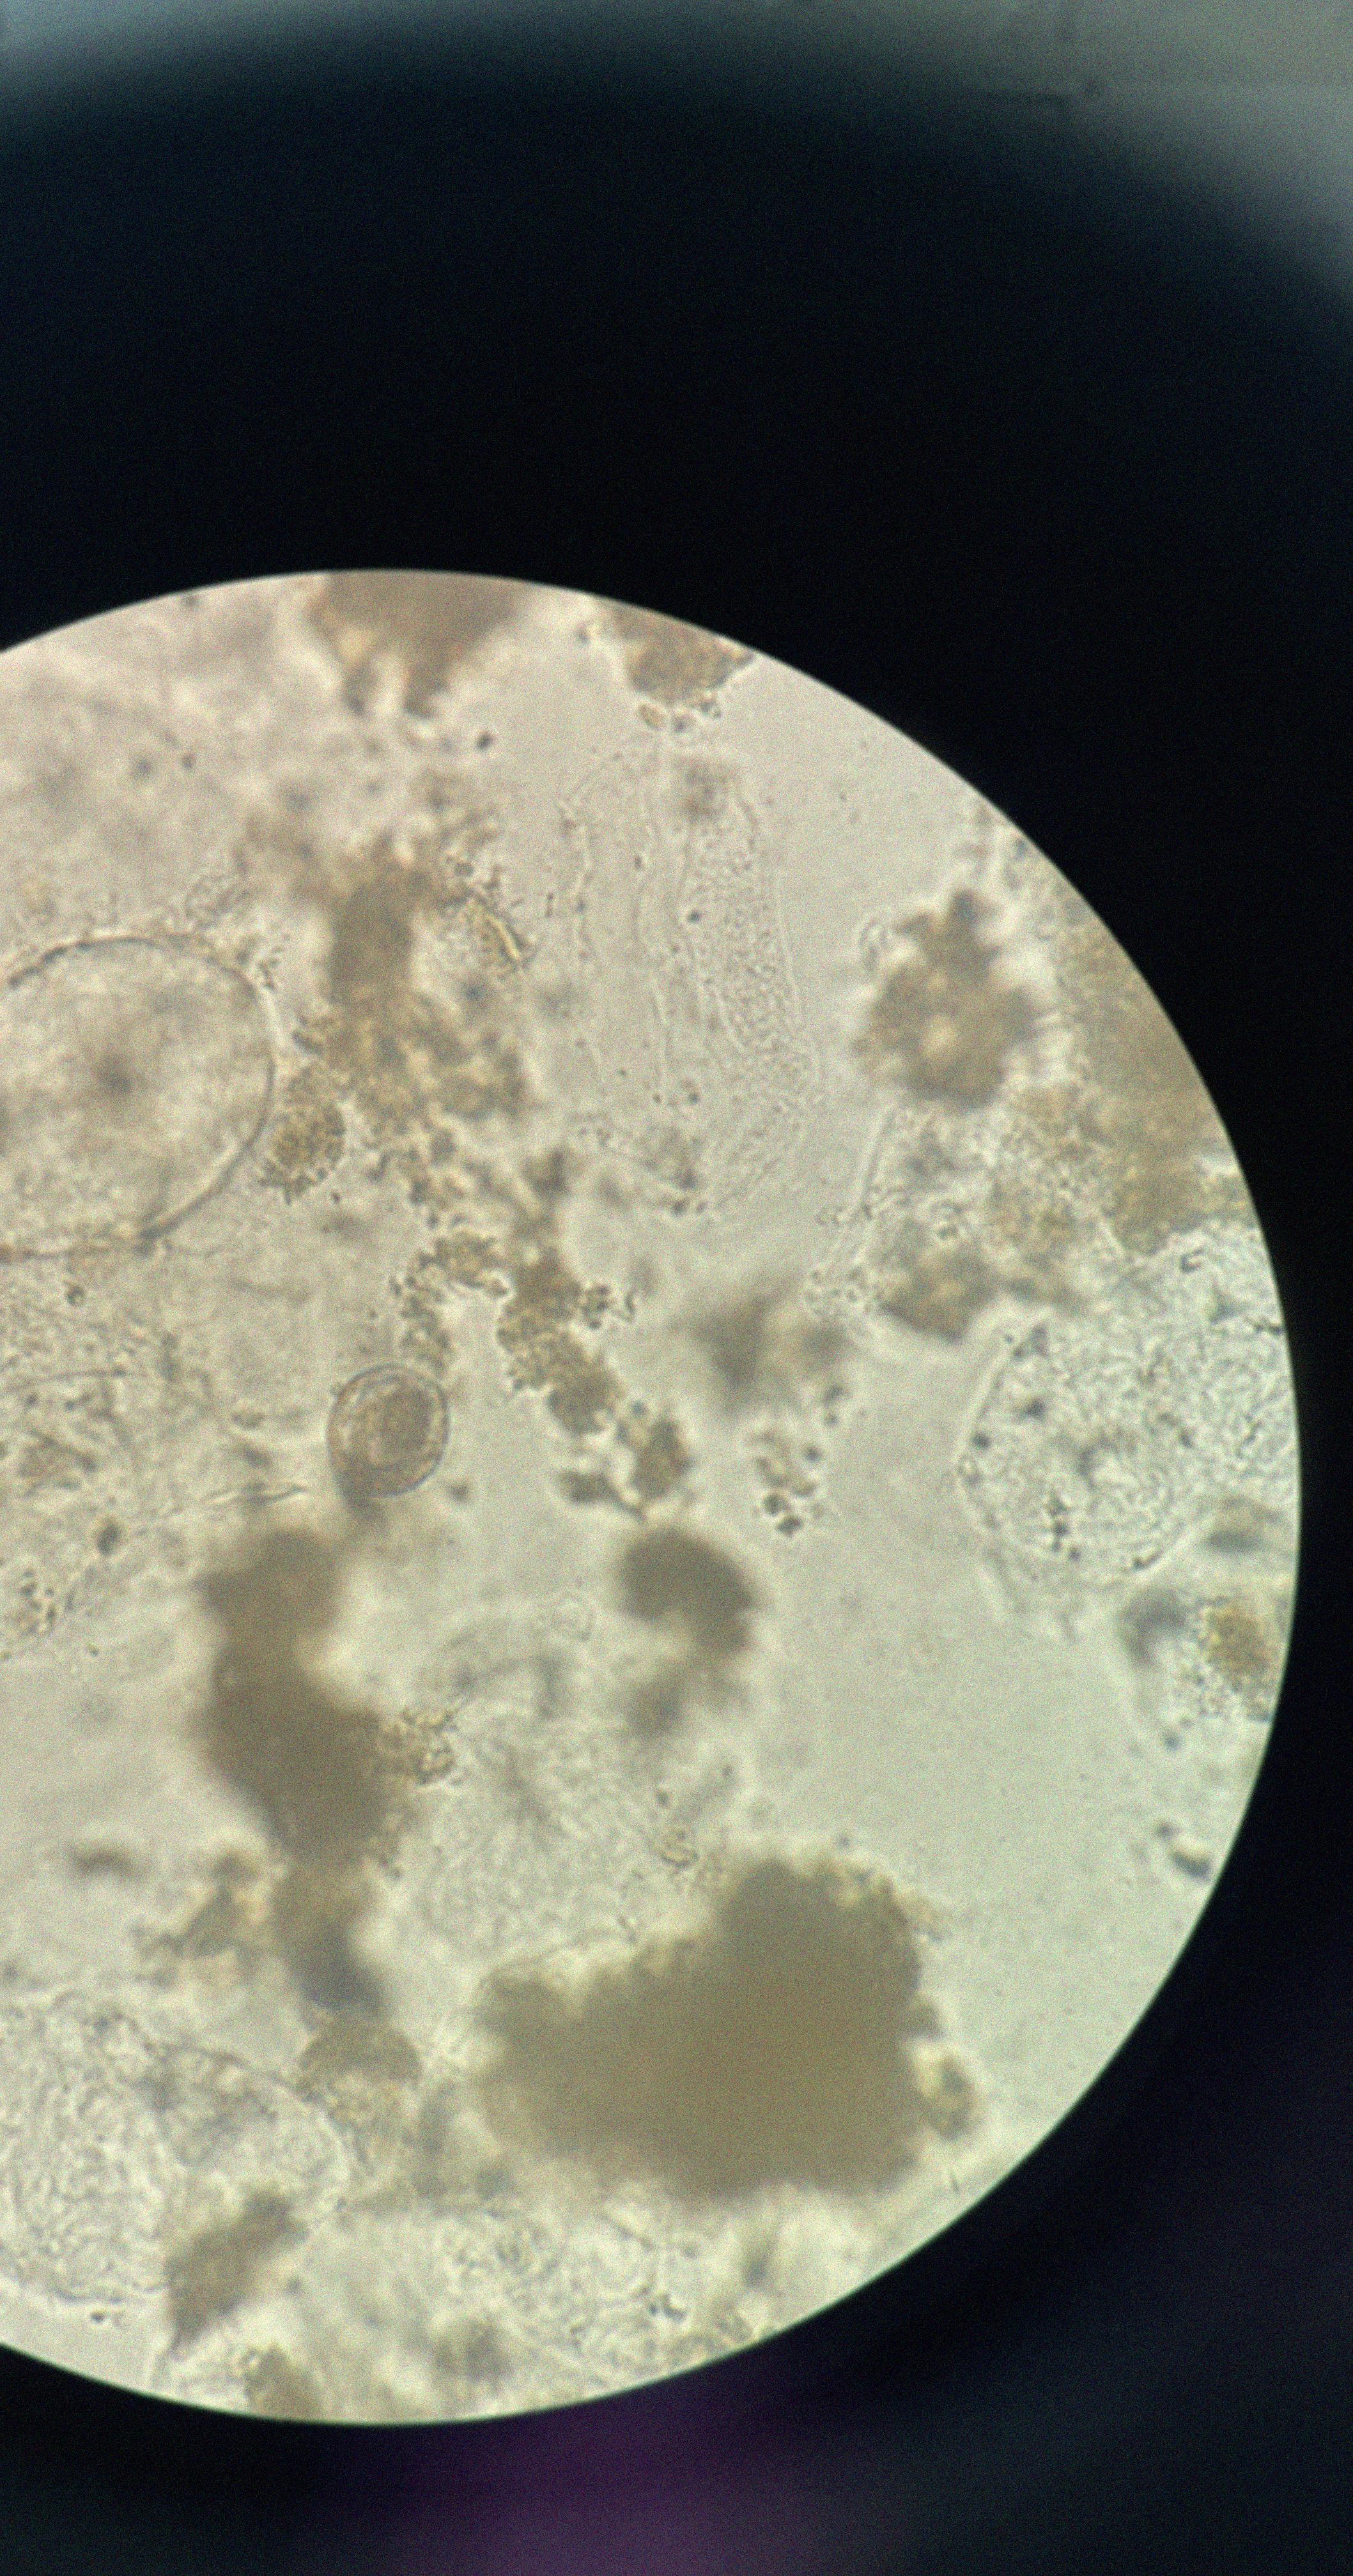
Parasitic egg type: Hymenolepis nana